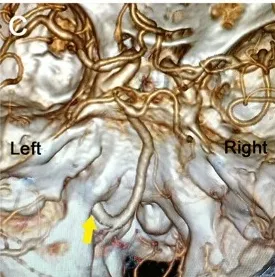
Then traveling through the left hypoglossal canal , consistent with the diagnosis of persistent hypoglossal artery. Note that bilateral vertebral arteries were hypoplastic (arrowheads), and no posterior communicating arteries were found; therefore, the PHA primarily fed the posterior circulation.
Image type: radiology (ct)